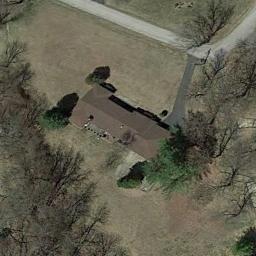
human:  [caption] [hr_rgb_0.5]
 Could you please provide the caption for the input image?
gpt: The sparse residential is on the bare land next to some trees and a road .

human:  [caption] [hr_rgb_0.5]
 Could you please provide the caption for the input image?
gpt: There are several houses of various sizes and many withered trees in a sparse residential area surrounded by farmland .

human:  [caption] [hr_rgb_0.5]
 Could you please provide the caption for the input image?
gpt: Here is a gorgeous home with a trail behind and a row of trees in front .

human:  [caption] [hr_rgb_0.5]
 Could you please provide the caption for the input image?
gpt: There is a road next to the sparse residential .

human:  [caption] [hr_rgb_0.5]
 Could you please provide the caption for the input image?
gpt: A sparse residential area with some withered trees and a brown building .